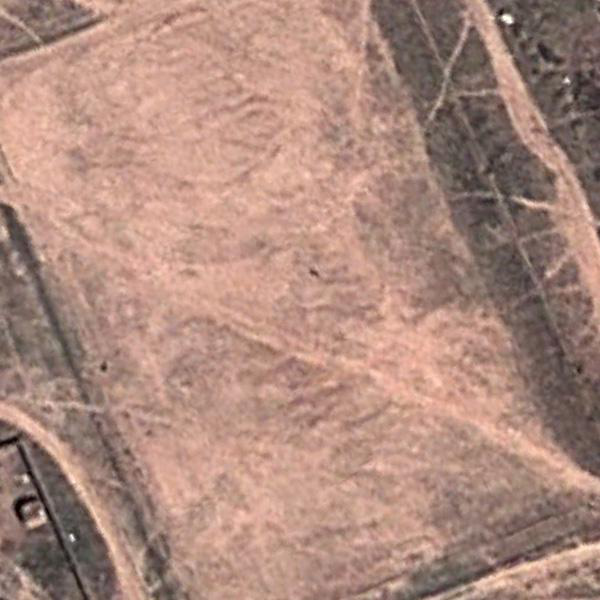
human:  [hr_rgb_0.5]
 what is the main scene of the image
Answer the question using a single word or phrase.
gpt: bare land